Question: I think I've discovered why the iOS Facebook SDK shows something went wrong when you login to it.
I rarely get this problem, and the app I'm developing is being tested by some other people and they are always getting this error, so I started to think what my account had different to theirs and I found that I have a security setting meaning I need to enter the device name that I'm using when I log into my account from the device / simulator.
That view appears after I tap login, and this is where other people are getting an error, so I used a friends account to log in and sure enough, he had the problem and his security settings ignore saving new devices.
So I'm wondering, I think the Facebook SDK is trying to prompt the user to save the device to their account, and for the users who have this security feature disabled, the SDK runs into problems.
Also it's interesting to note that this doesn't stop the user being logged in, because when I try to share with Facebook just after, I am taken to my feed dialog view which I wanted from the start.
Any thoughts on this ?

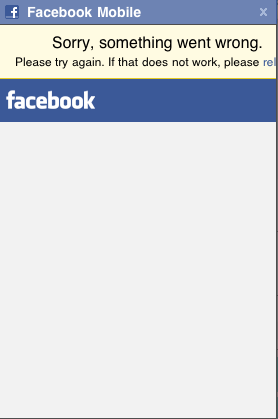
Answer: Here's what I came up with as a workaround, though fair warning it isn't a proper solution. I don't really like it as it's very hacky, but it works for now.
Before showing a the stream dialog, I check to see if the user is logged in. If not, I show the login dialog and then trigger the stream dialog in the DidLogin callback.
Basically I'm avoiding the automatic Login to Post Dialog transition.